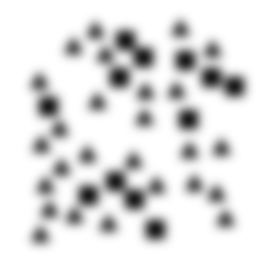
Squares: 12
Triangles: 26
Stars: 0
Total shapes: 38